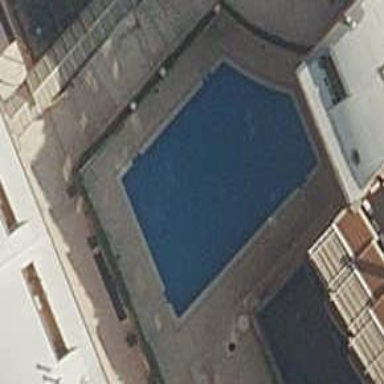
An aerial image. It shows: Swimming pool located in leisure land.